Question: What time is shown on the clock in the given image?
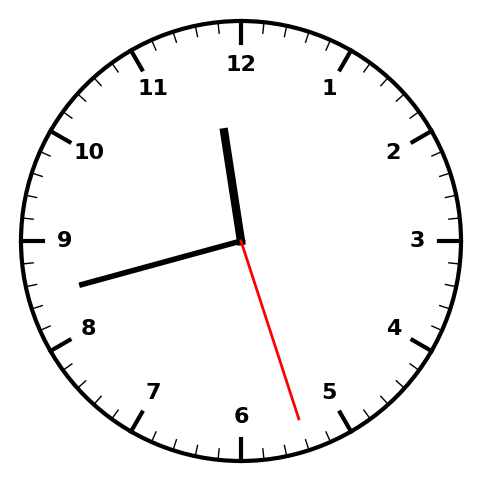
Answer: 11:42:27